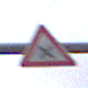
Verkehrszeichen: KreuzungOderEinmuendung
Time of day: Midday
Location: Outdoor (Nature)
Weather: Overcast
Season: NotSpecified
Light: Natural